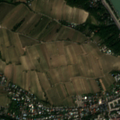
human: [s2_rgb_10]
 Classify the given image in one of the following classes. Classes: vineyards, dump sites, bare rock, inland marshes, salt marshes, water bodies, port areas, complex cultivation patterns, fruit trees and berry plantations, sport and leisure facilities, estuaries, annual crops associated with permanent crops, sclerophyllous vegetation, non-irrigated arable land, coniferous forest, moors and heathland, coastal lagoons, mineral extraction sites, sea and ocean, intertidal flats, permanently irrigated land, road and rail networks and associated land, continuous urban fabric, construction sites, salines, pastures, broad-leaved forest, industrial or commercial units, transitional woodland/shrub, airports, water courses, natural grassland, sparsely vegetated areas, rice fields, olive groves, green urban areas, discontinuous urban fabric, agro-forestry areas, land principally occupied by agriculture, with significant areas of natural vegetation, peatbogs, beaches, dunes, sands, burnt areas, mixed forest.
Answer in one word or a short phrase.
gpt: continuous urban fabric, discontinuous urban fabric, green urban areas, vineyards, water courses